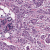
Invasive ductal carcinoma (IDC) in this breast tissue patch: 1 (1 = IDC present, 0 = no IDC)